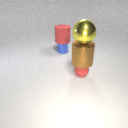
small red rubber sphere below large brown metal cylinder